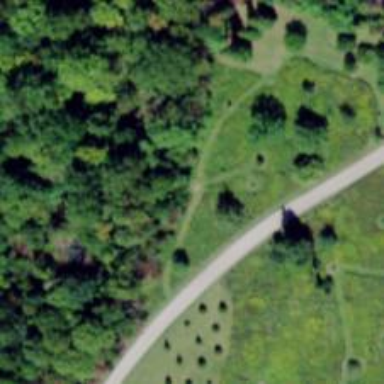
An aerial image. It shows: Footway that serves both as hiking path and regular walking route.